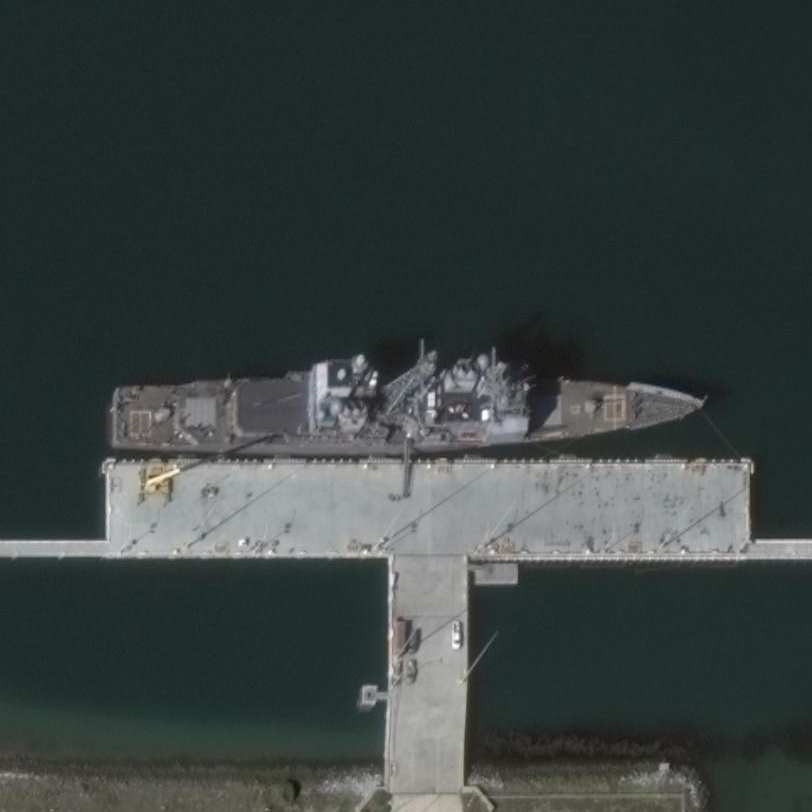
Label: cruiser